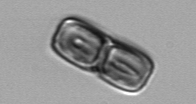
Label: Ephemera